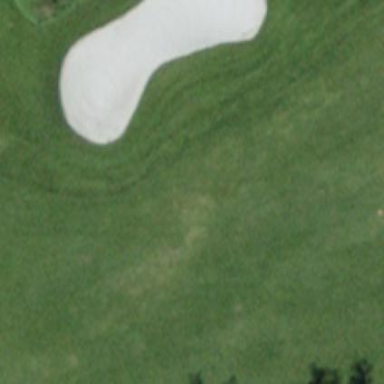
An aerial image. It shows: Golf bunker filled with natural sand.